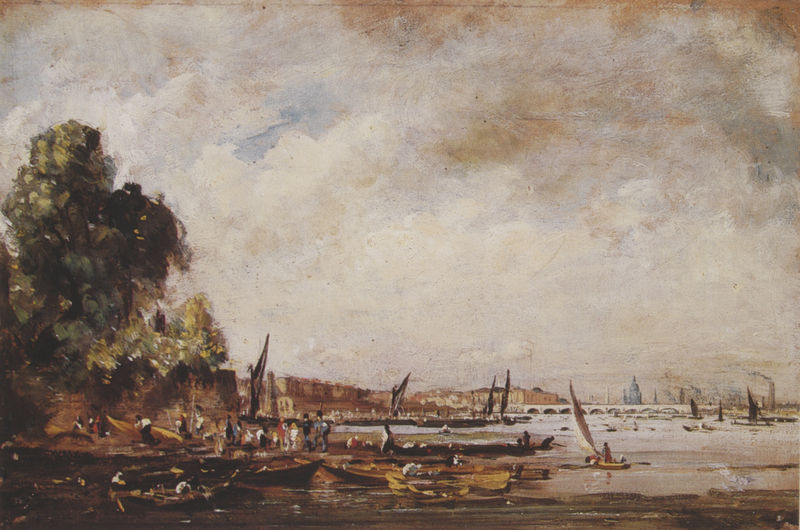
Titel: The Thames and Waterloo Bridge
Künstler: John Constable
Standort: London
Institution: Royal Academy of Arts
Schlagwörter: baum, blau, blätter, dunkel, gemälde, gruppe, himmel, laub, meer, wasser, weiß, wolken, bäume, fluss, gelb, grün, impressionismus, landschaft, menschen, ocker, see, stadt, ufer, braun, grau, hintergrund, männer, paris, schwarz, vordergrund, dach, gebäude, haus, rot, wolke, beige, leute, malerei, alt, architektur, silber, öl, horizont, häuser, spiegelung, wind, brücke, flach, kanal, kirche, pastos, rauch, sonne, land, england, wald, arbeit, boot, boote, kahn, kamine, ruder, turm, bewölkt, gischt, küste, schiff, schiffe, segel, segelboot, segelschiffe, strand, wellen, liegen, bogen, italien, ort, vedute, venedig, fischer, mast, schiffer, segelschiff, dorf, dächer, mauer, eben, farbe, nebel, klein, vegetation, vergilbt, hafen, industrie, schiffahrt, joche, kai, kaimauer, kuppel, masten, böschung, romantik, schaum, flut, steeg, steg, turner, wetter, soldaten, impressionistisch, monet, ruderer, stimmung, bucht, segelboote, taue, segeln, segler, stadtansicht, bögen, ebbe, kante, palast, dom, fischerboote, kanu, bedeckt, kran, windig, abbruch, flusslandschaft, wolkig, getümmel, schlamm, viel, trüb, rom, regatta, seegang, landschaftsbild, malerisch, legen, seel, windstille, fischerei, flotte, dresden, corot, angler, angeln, fischen, mittelgrund, hochnebel, hafenstadt, nachen, flaute, zone, himmer, gondel, gondeln, großstadt, trist, vordergrunf, new york, wirrwarr, reusen, grau in grau, event, gräulich, bootsleute, hafenszene, segeltörn, wolkenverhangen, 19. jh, 18 jh, reien, abnds, olmalerei, bewoher